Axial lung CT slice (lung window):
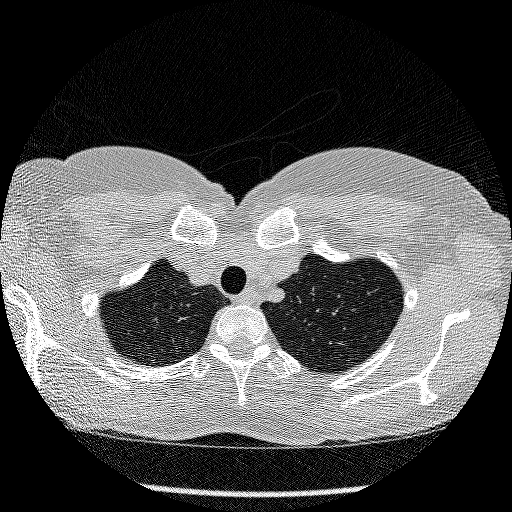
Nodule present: no